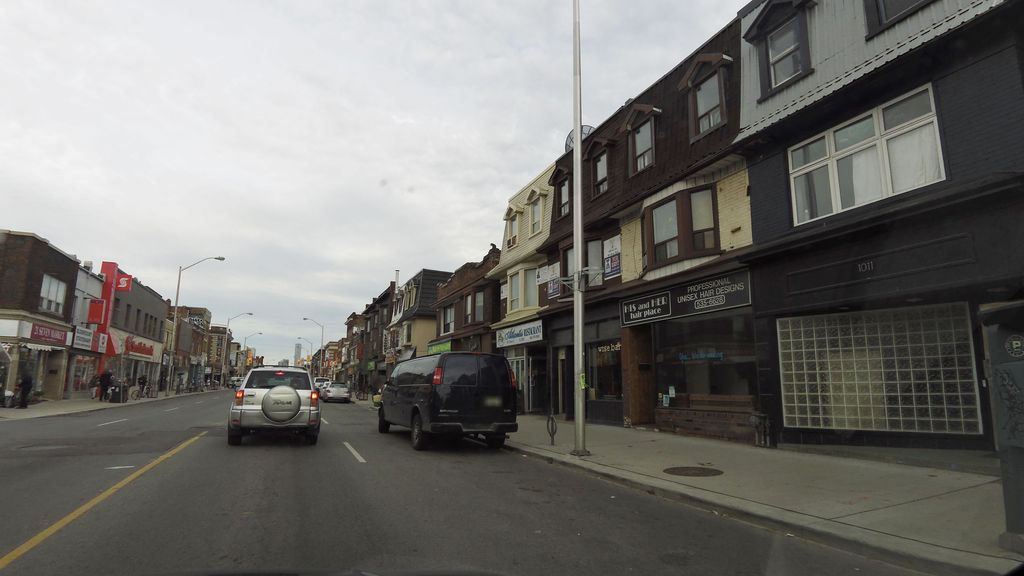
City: toronto